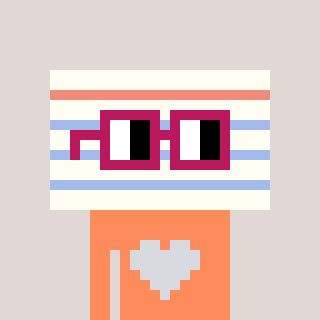
a pixel art character with square dark red glasses, a empty notebook page-shaped head and a peachy-colored body on a warm background